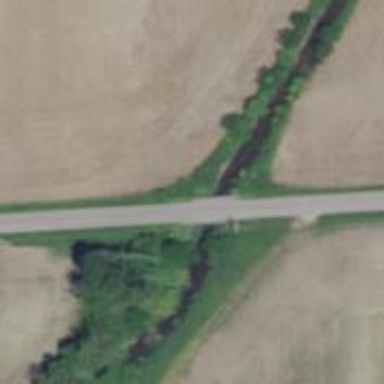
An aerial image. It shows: Unclassified road with bridge.